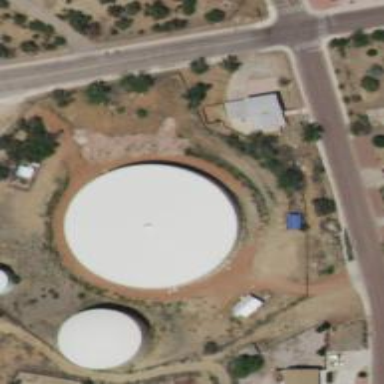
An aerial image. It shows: Building with man-made water storage tank.